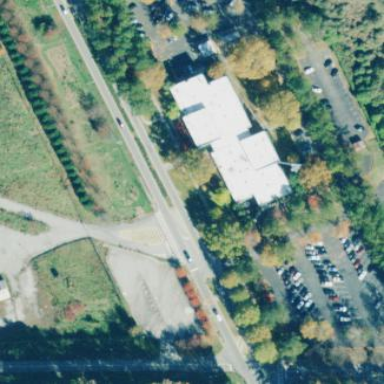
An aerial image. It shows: Building.